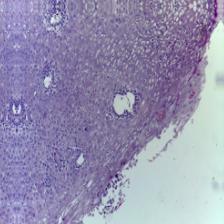
Diagnosis: OSCC